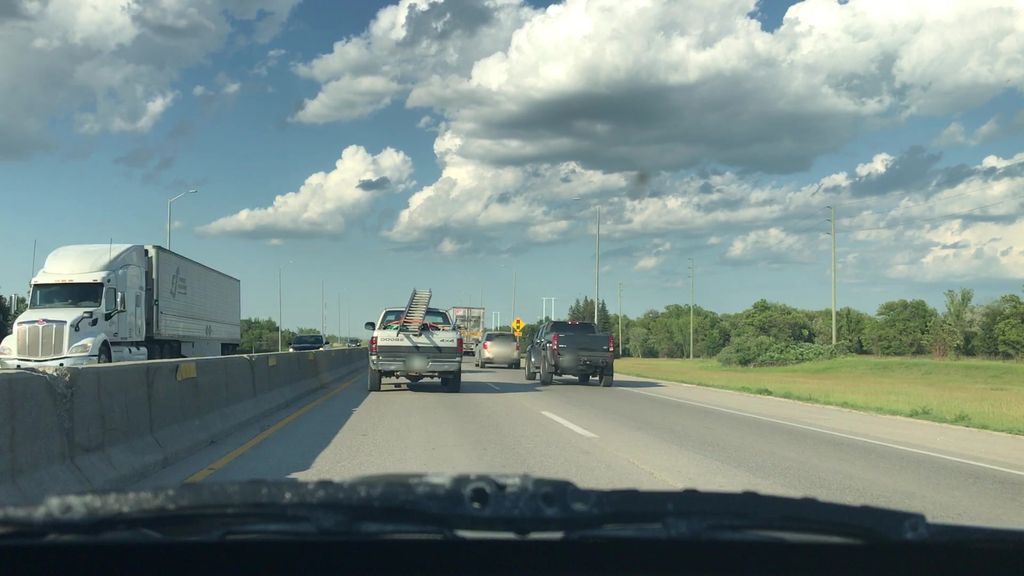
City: winnipeg